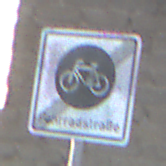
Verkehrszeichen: EndeFahrradstrasse
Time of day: SunriseSunset
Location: Outdoor (Nature)
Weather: PartlyCloudy
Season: NotSpecified
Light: Natural